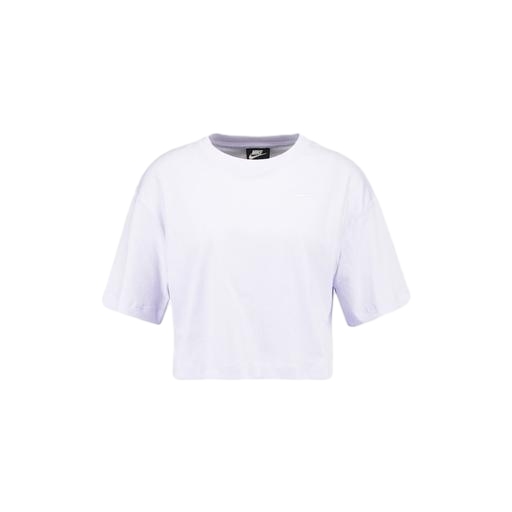
crop tee, cropped tee, white crop tee, white background